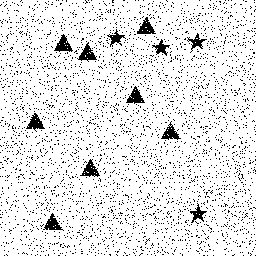
Squares: 0
Triangles: 8
Stars: 4
Total shapes: 12